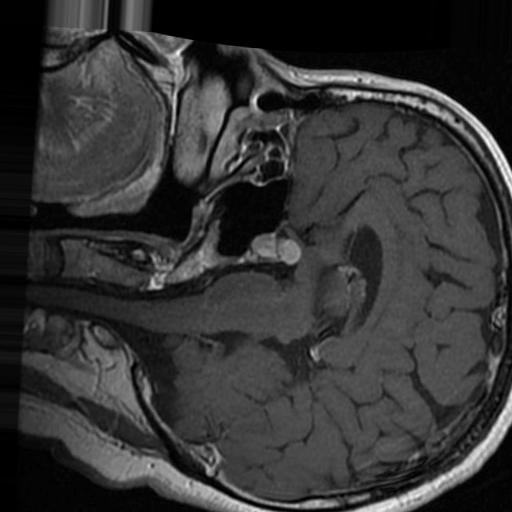
Label: brain_tumor